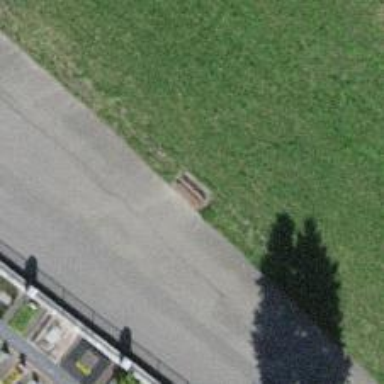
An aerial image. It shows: Bench for seating.